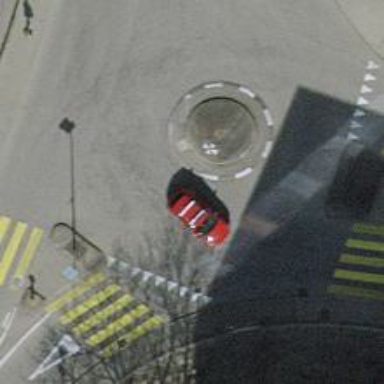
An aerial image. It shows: Mini roundabout on the road.